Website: ulta-beauty
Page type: payment
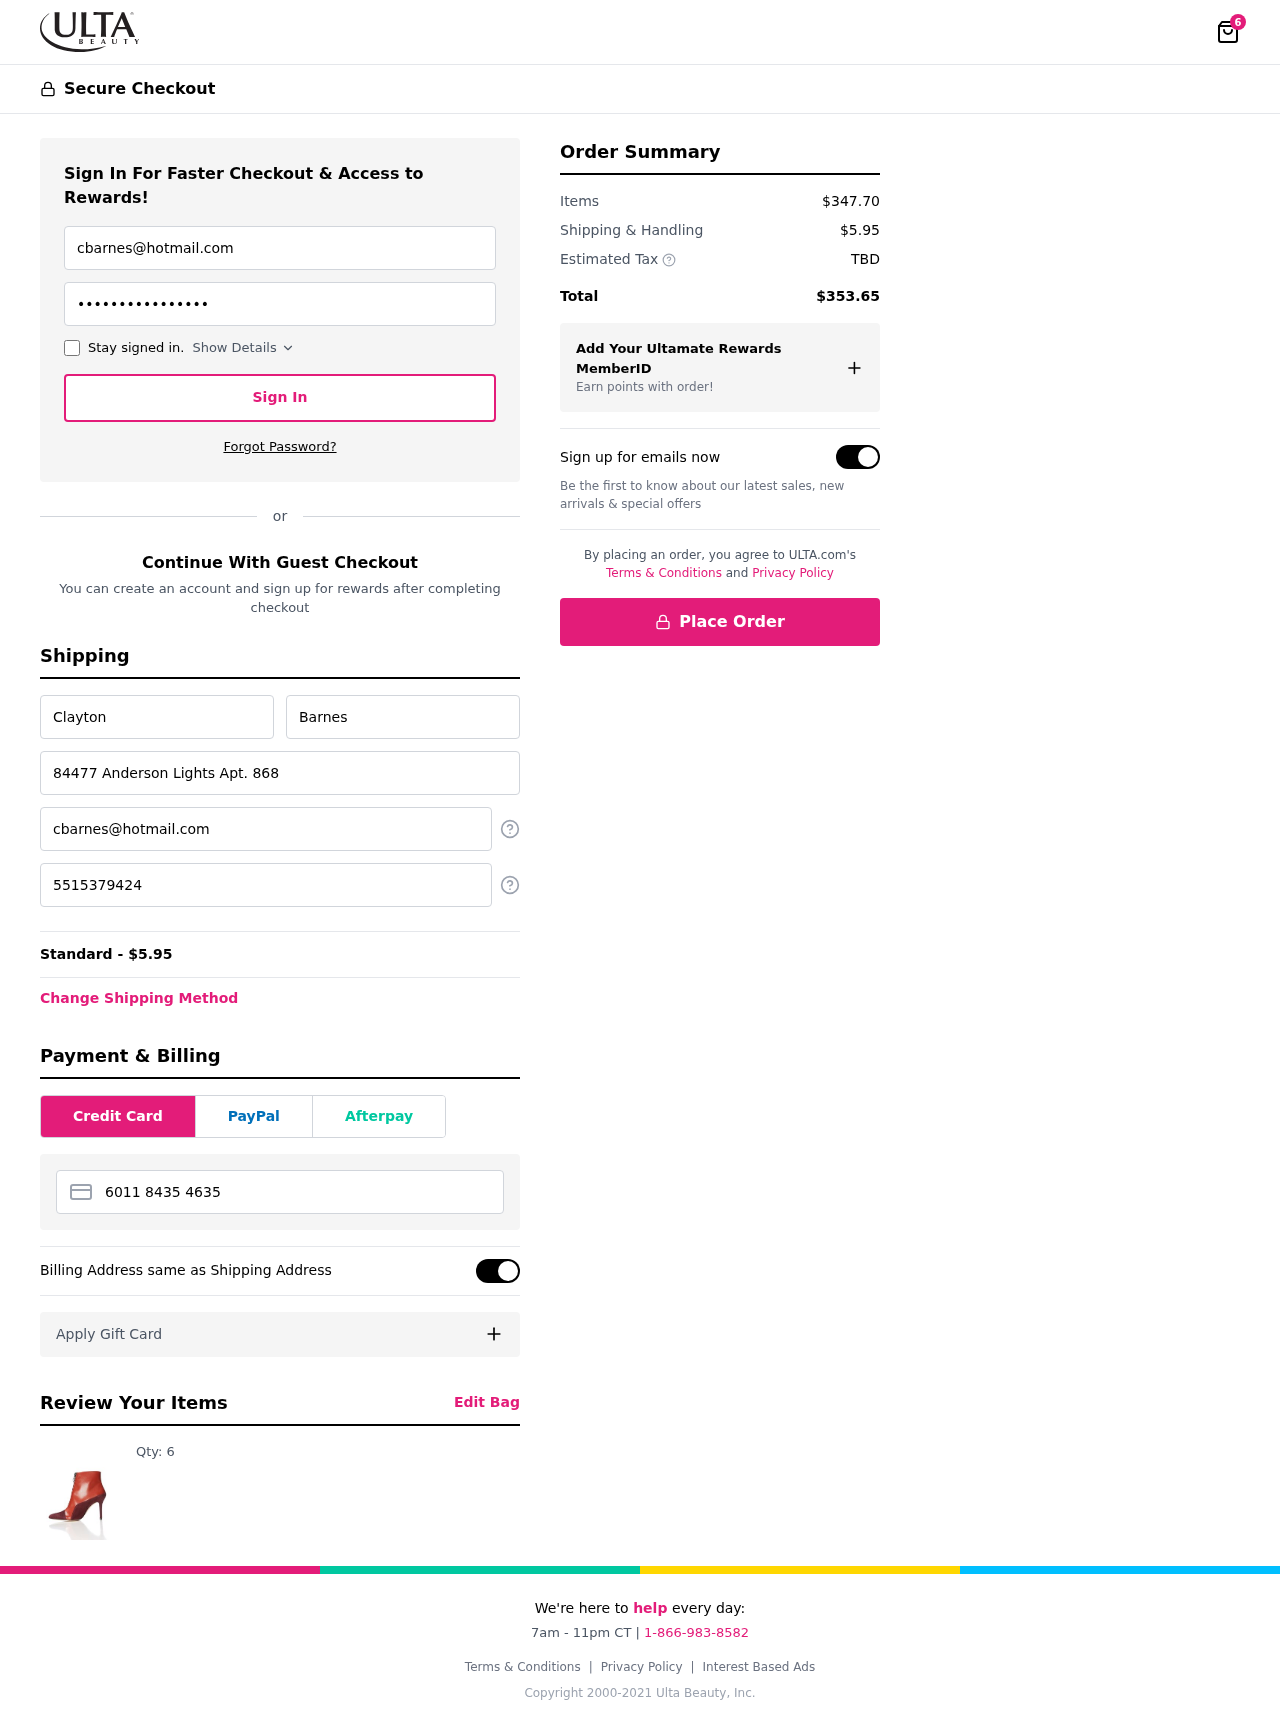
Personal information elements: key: PII_CARD_NUMBER
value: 6011 8435 4635 1377
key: PII_EMAIL
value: cbarnes@hotmail.com
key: PII_FIRSTNAME
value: Clayton
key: PII_LASTNAME
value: Barnes
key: PII_PHONE
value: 5515379424
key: PII_STREET
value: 84477 Anderson Lights Apt. 868
Product elements: key: PRODUCT1_QUANTITY
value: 6
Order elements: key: ORDER_NUM_ITEMS
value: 6
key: ORDER_SHIPPING_COST
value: $5.95
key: ORDER_SHIPPING_COST
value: Standard - $5.95
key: ORDER_SUBTOTAL
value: $347.70
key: ORDER_TAX
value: TBD
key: ORDER_TOTAL
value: $353.65